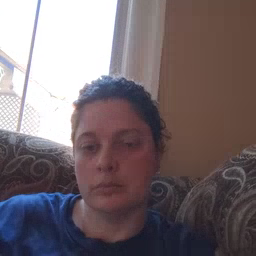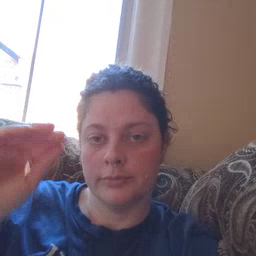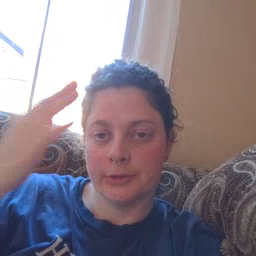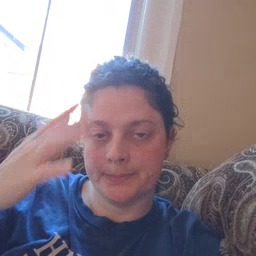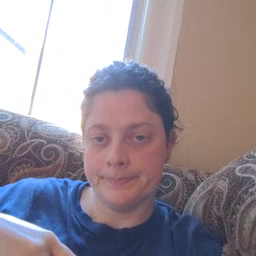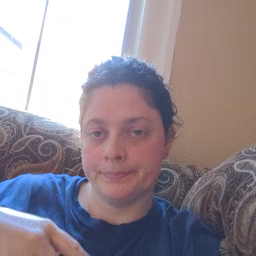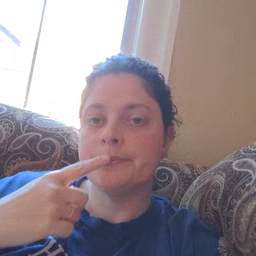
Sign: sun